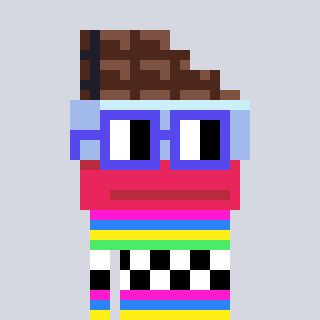
a pixel art character with square blue glasses, a chocolate-shaped head and a slimegreen-colored body on a cool background